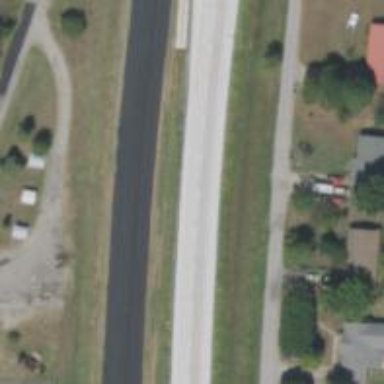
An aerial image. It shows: This image shows trunk highway that functions as expressway.